Question: Chrome (and Firefox) both have really awesome tools for changing the current state of an element, e.g. setting it to a hover state so you can examine/modify css:

The problem is that this doesn't seem to set off any JavaScript events.
I'm currently trying to style a tooltip, which is shown on hover. It's difficult to hover over the element manually as the tooltip dissapears when I take the mouse off of said element, and setting the state to hover in the developer tools doesn't seem to set off the jQuery events.
I'm having to resort to adding an ID on the element in the developer tools inspector, then doing the following in the console:
'''
$("#custom-element-hover").mouseover();
'''
Which feels wrong (and is a little cumbersome).
Is there a better way to do this that I don't know about?
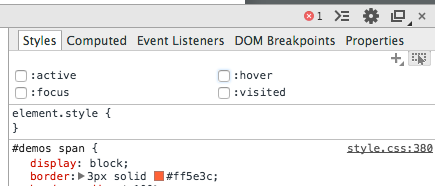
Answer: In a simple situation I think it is often easier to use the console as you are doing. But within developer tools, you can also find the event listener code and set a breakpoint on it:

You then right click on this handler and do view source, unminimize the source with the '{}' button and set a breakpoint in this handler function.
If this handler function triggers on unrelated events then you may need to right click on it and make the breakpoint conditional or add Watch Expressions to see when you are at the correct event.
You could also use the same method of breakpoint setting to instead skip over a particular mouseout event.